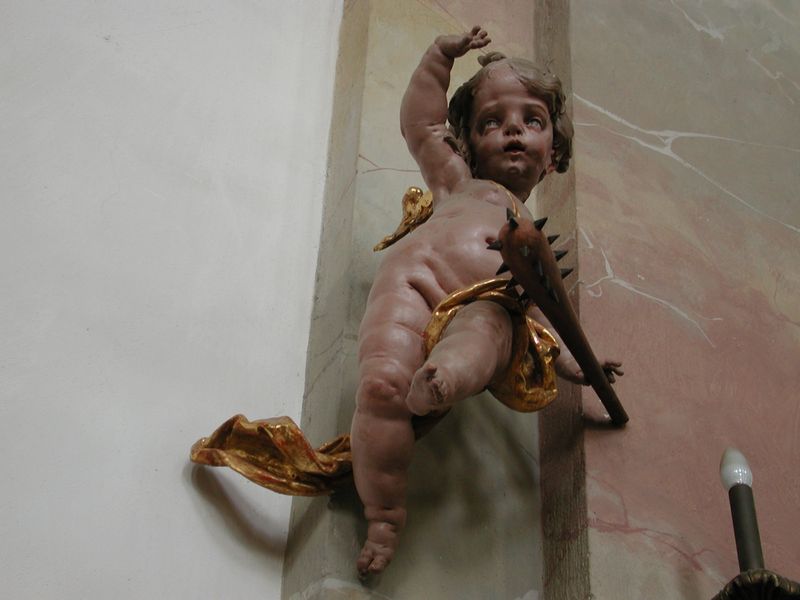
Titel: Birnau am Bodensee, Basilika Unserer Lieben Frau, Blick zum Hochaltar
Künstler: Peter Thumb
Standort: Birnau am Bodensee, Wallfahrtskirche (EU - D - BW)
Schlagwörter: flügel, nackt, weiß, brust, haar, lampe, licht, marmor, nase, säule, tuch, malerei, wand, arm, augen, barock, falten, gesicht, stein, kirche, figur, gewand, gold, haare, kind, spitzen, leuchte, locken, ohren, rosa, fliegen, engel, engelchen, putte, putto, skulptur, farbig, füße, ecke, backen, mauer, beleuchtung, dick, detail, kerze, leuchter, bauch, nägel, foto, fett, vergoldet, dom, waffe, hässlich, kathedrale, zacken, gefasst, keule, pummelig, speck, säugling, bauplastik, stuckmarmor, skultpur, kircheninnenraum, stacheln, glühbirne, gelockt, streitaxt, angemalt, speckfalten, 1800, heule, specki, säulee, kupid